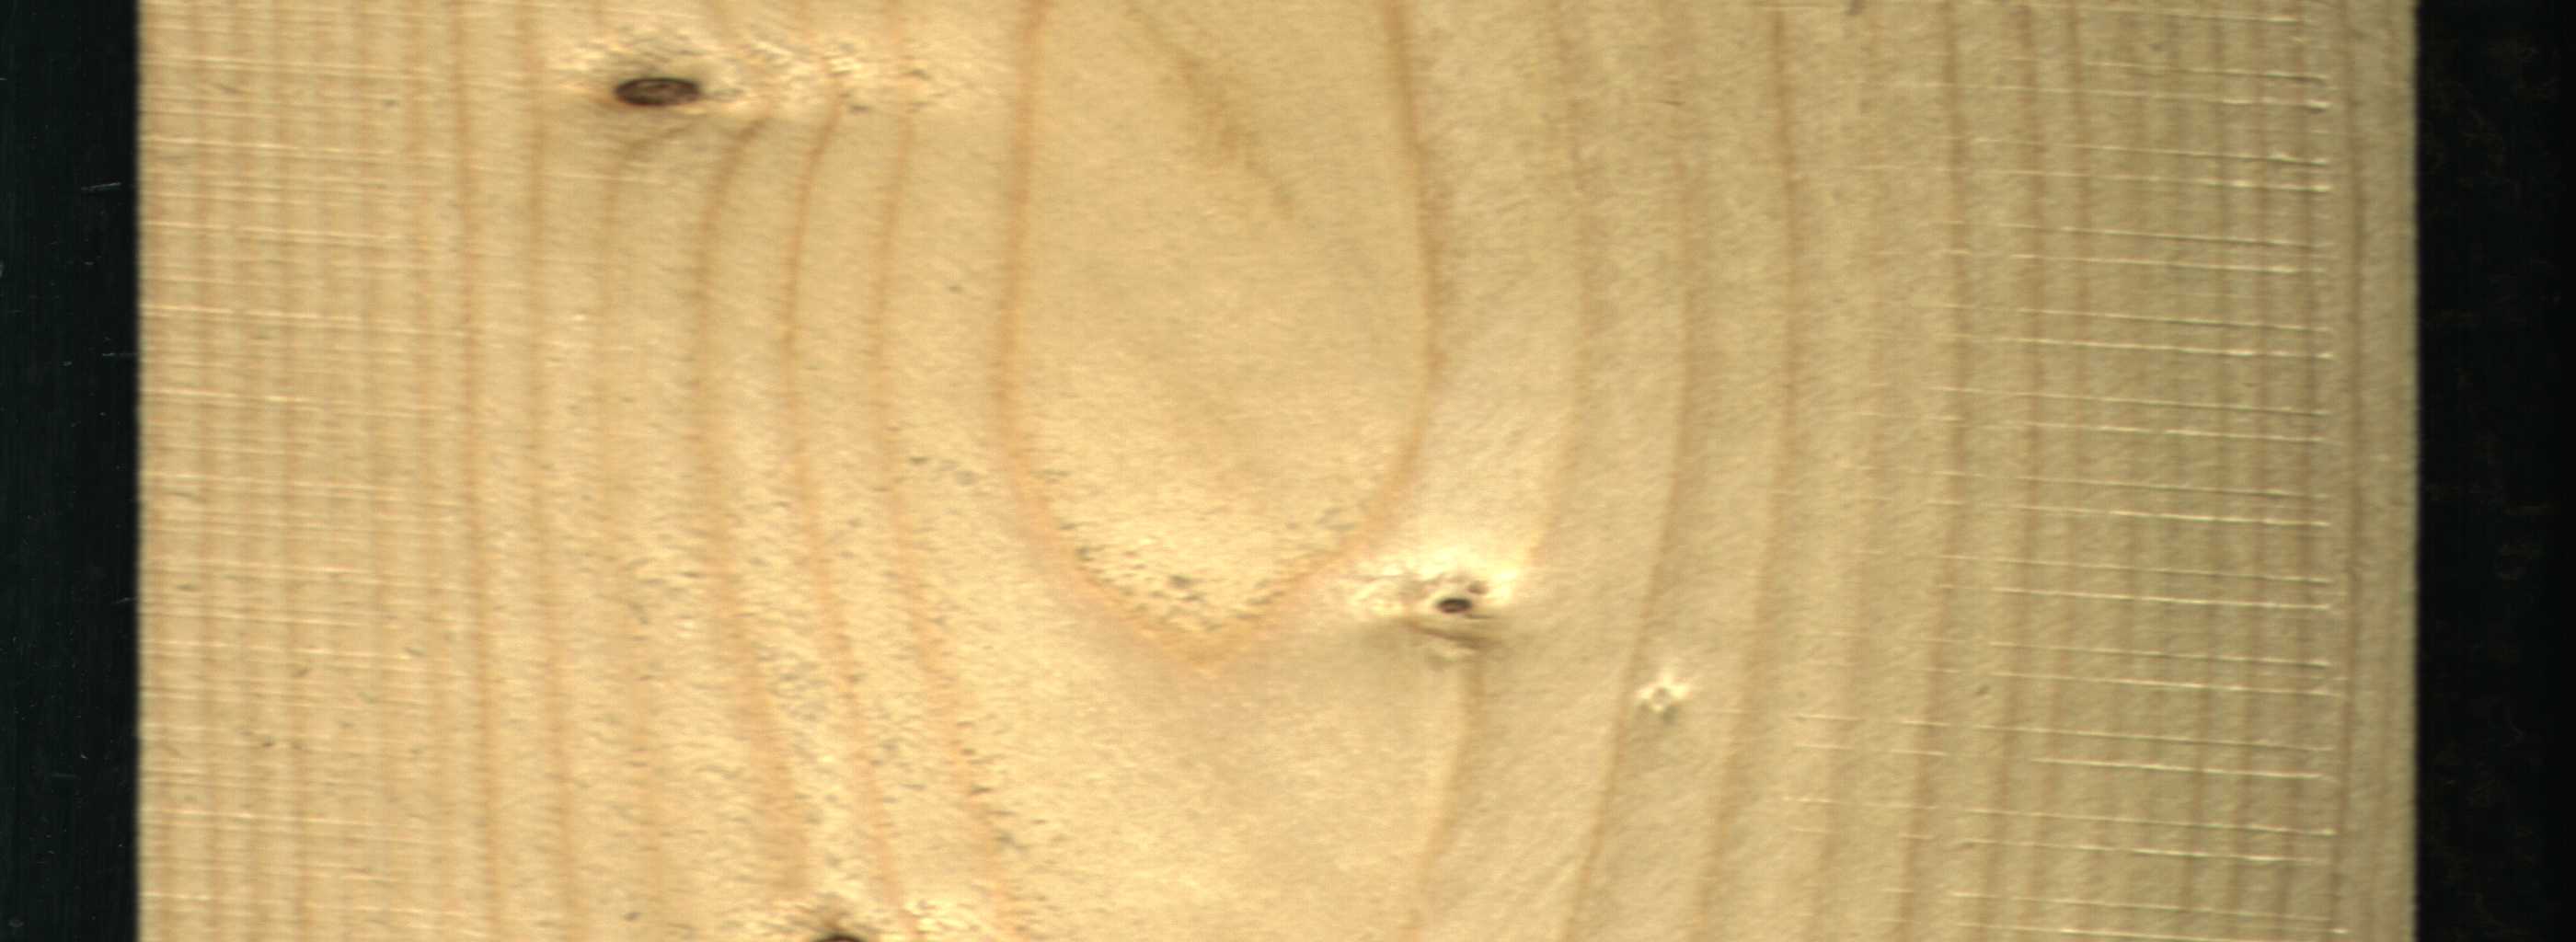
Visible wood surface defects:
Live_Knot
Live_Knot
Live_Knot